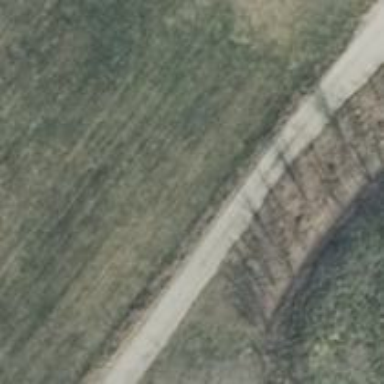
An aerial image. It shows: Pebblestone track with grade2 tracktype.